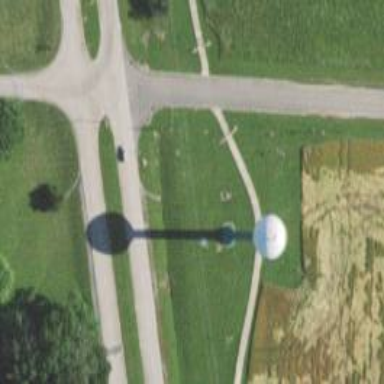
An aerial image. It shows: Water tower that is man-made.